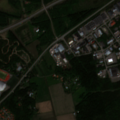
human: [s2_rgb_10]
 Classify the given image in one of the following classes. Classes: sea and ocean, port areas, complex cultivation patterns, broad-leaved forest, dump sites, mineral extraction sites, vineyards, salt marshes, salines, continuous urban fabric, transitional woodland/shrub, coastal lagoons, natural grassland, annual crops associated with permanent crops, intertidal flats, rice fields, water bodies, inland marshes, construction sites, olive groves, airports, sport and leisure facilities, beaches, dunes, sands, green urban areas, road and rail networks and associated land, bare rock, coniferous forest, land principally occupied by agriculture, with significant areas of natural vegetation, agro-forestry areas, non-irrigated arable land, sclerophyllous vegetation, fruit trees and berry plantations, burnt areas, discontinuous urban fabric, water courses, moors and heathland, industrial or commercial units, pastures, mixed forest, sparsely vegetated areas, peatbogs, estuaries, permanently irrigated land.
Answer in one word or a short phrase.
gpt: discontinuous urban fabric, industrial or commercial units, non-irrigated arable land, land principally occupied by agriculture, with significant areas of natural vegetation, coniferous forest, mixed forest, transitional woodland/shrub, water bodies